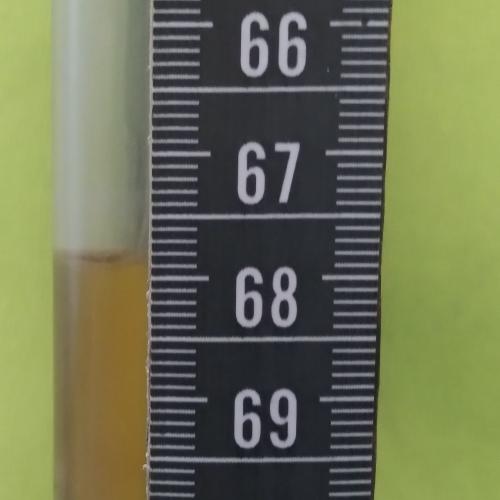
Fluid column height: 67.8 cm